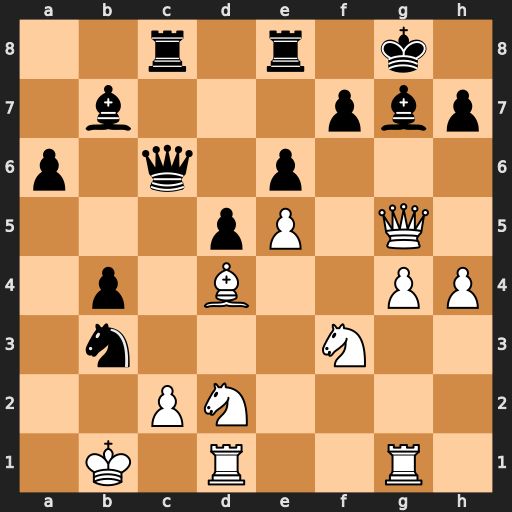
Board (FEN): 2r1r1k1/1b3pbp/p1q1p3/3pP1Q1/1p1B2PP/1n3N2/2PN4/1K1R2R1
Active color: w
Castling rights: -
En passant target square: -
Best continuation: cxb3 Qc2+ Ka1 Rc5 Bxc5